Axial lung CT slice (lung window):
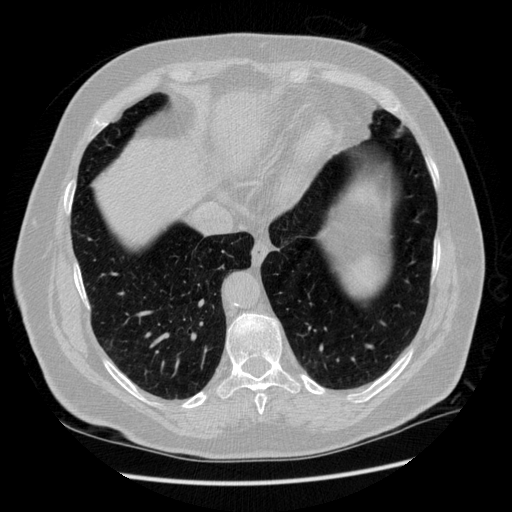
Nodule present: no